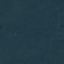
Land use / land cover: Forest